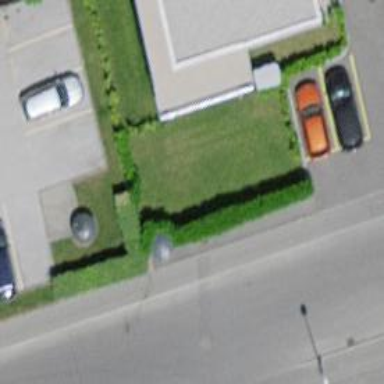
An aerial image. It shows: Hedge acting as barrier.